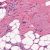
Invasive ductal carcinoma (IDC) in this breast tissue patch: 0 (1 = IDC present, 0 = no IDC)